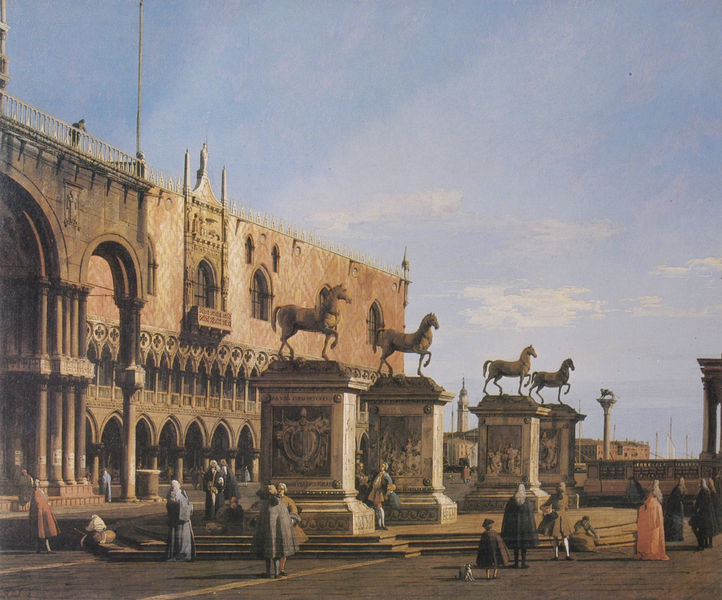
Titel: Capriccio: the Horses of S. Marco in the Piazetta
Künstler: Canaletto (Antonio Canal)
Standort: (Großbritannien)
Institution: Royal Collection
Schlagwörter: blau, himmel, mann, meer, schatten, umhang, weiß, wolken, frauen, kirchturm, menschen, ocker, stadt, abend, braun, fenster, frau, licht, männer, orange, schwarz, säule, säulen, dach, gebäude, rot, schloss, tiere, wolke, beige, architektur, sockel, stein, horizont, brüstung, kirche, sonne, boden, geistlicher, mantel, kind, rosa, kinder, pferd, pferde, skulptur, perücke, balkon, relief, bogen, fassade, italien, pflaster, venedig, mast, nachmittag, mauer, ziegel, tag, barun, platz, treppe, treppen, symmetrie, geländer, stufe, stufen, socken, tor, galerie, halle, bögen, vier, strümpfe, gang, treppenstufen, burg, palast, palazzo, balustrade, denkmal, festung, arkaden, kapitelle, fries, wappen, skulpturen, statuen, beute, bündelpfeiler, doge, umhänge, kniebundhose, löwe, spaziergänger, stange, canaletto, quadriga, monument, standbilder, fahnenstange, podeste, pallazzo, spolien, piazza, denkmäler, gondel, san marco, dogenpalast, markusplatz, aussichtsplattform, blau weiss, vier pferde, markuskirche, monumente, lange schatten, markussäule, kpferde, loggis arkaden, reiterbilder